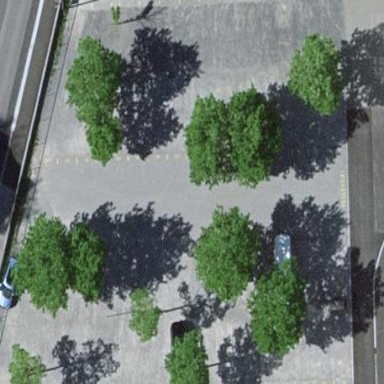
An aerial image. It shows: Parking area with surface.